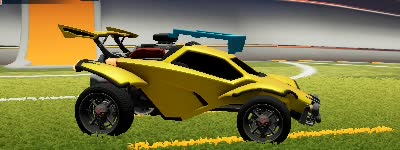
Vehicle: octane